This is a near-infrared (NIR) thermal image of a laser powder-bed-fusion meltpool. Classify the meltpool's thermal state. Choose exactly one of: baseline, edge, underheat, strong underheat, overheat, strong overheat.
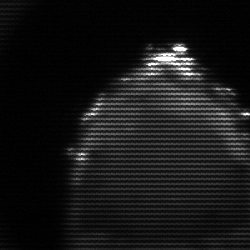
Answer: edge